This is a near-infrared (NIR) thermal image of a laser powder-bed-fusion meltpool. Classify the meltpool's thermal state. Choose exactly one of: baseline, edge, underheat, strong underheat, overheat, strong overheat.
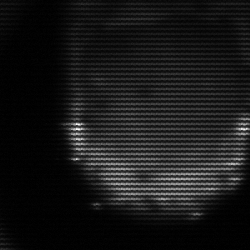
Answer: edge